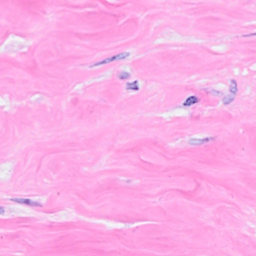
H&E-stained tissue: Breast